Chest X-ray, AP view. Patient: 54 years old, sex F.
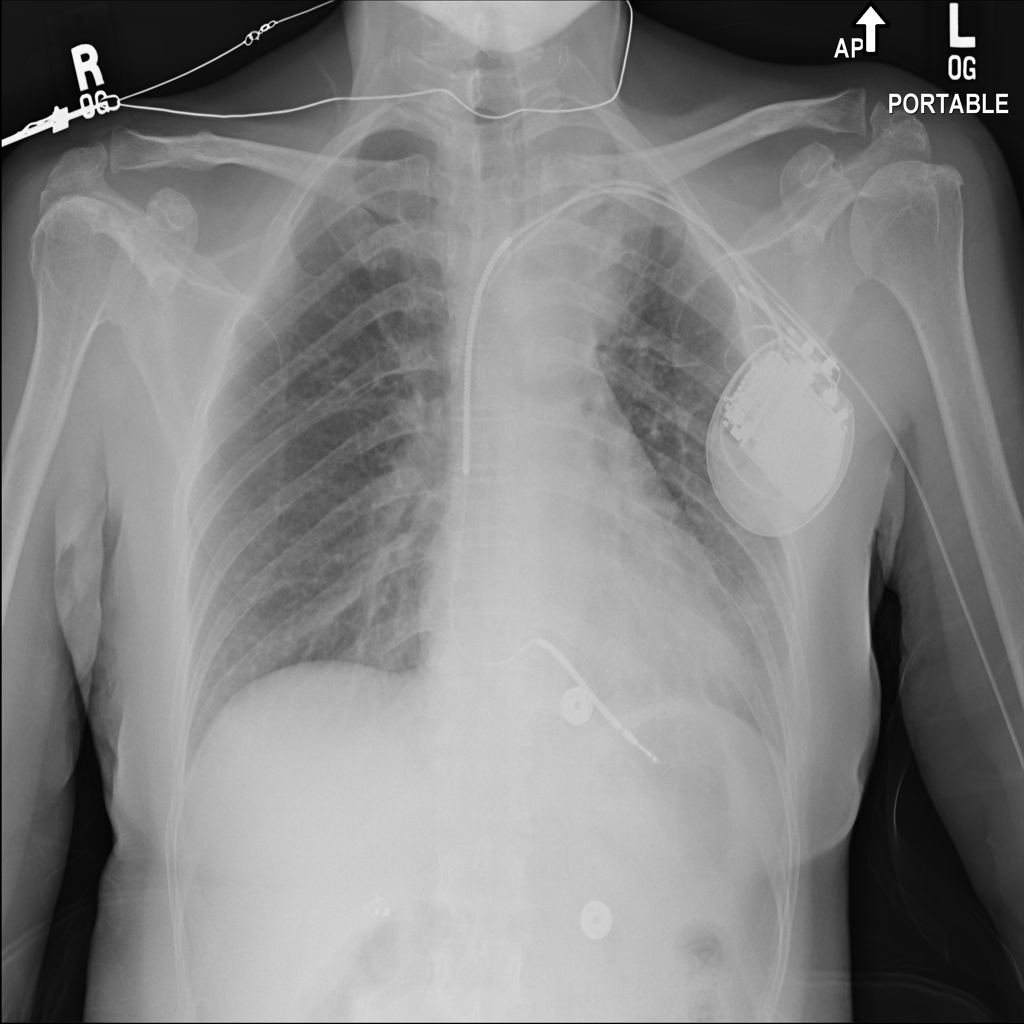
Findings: Consolidation, Infiltration